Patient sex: M
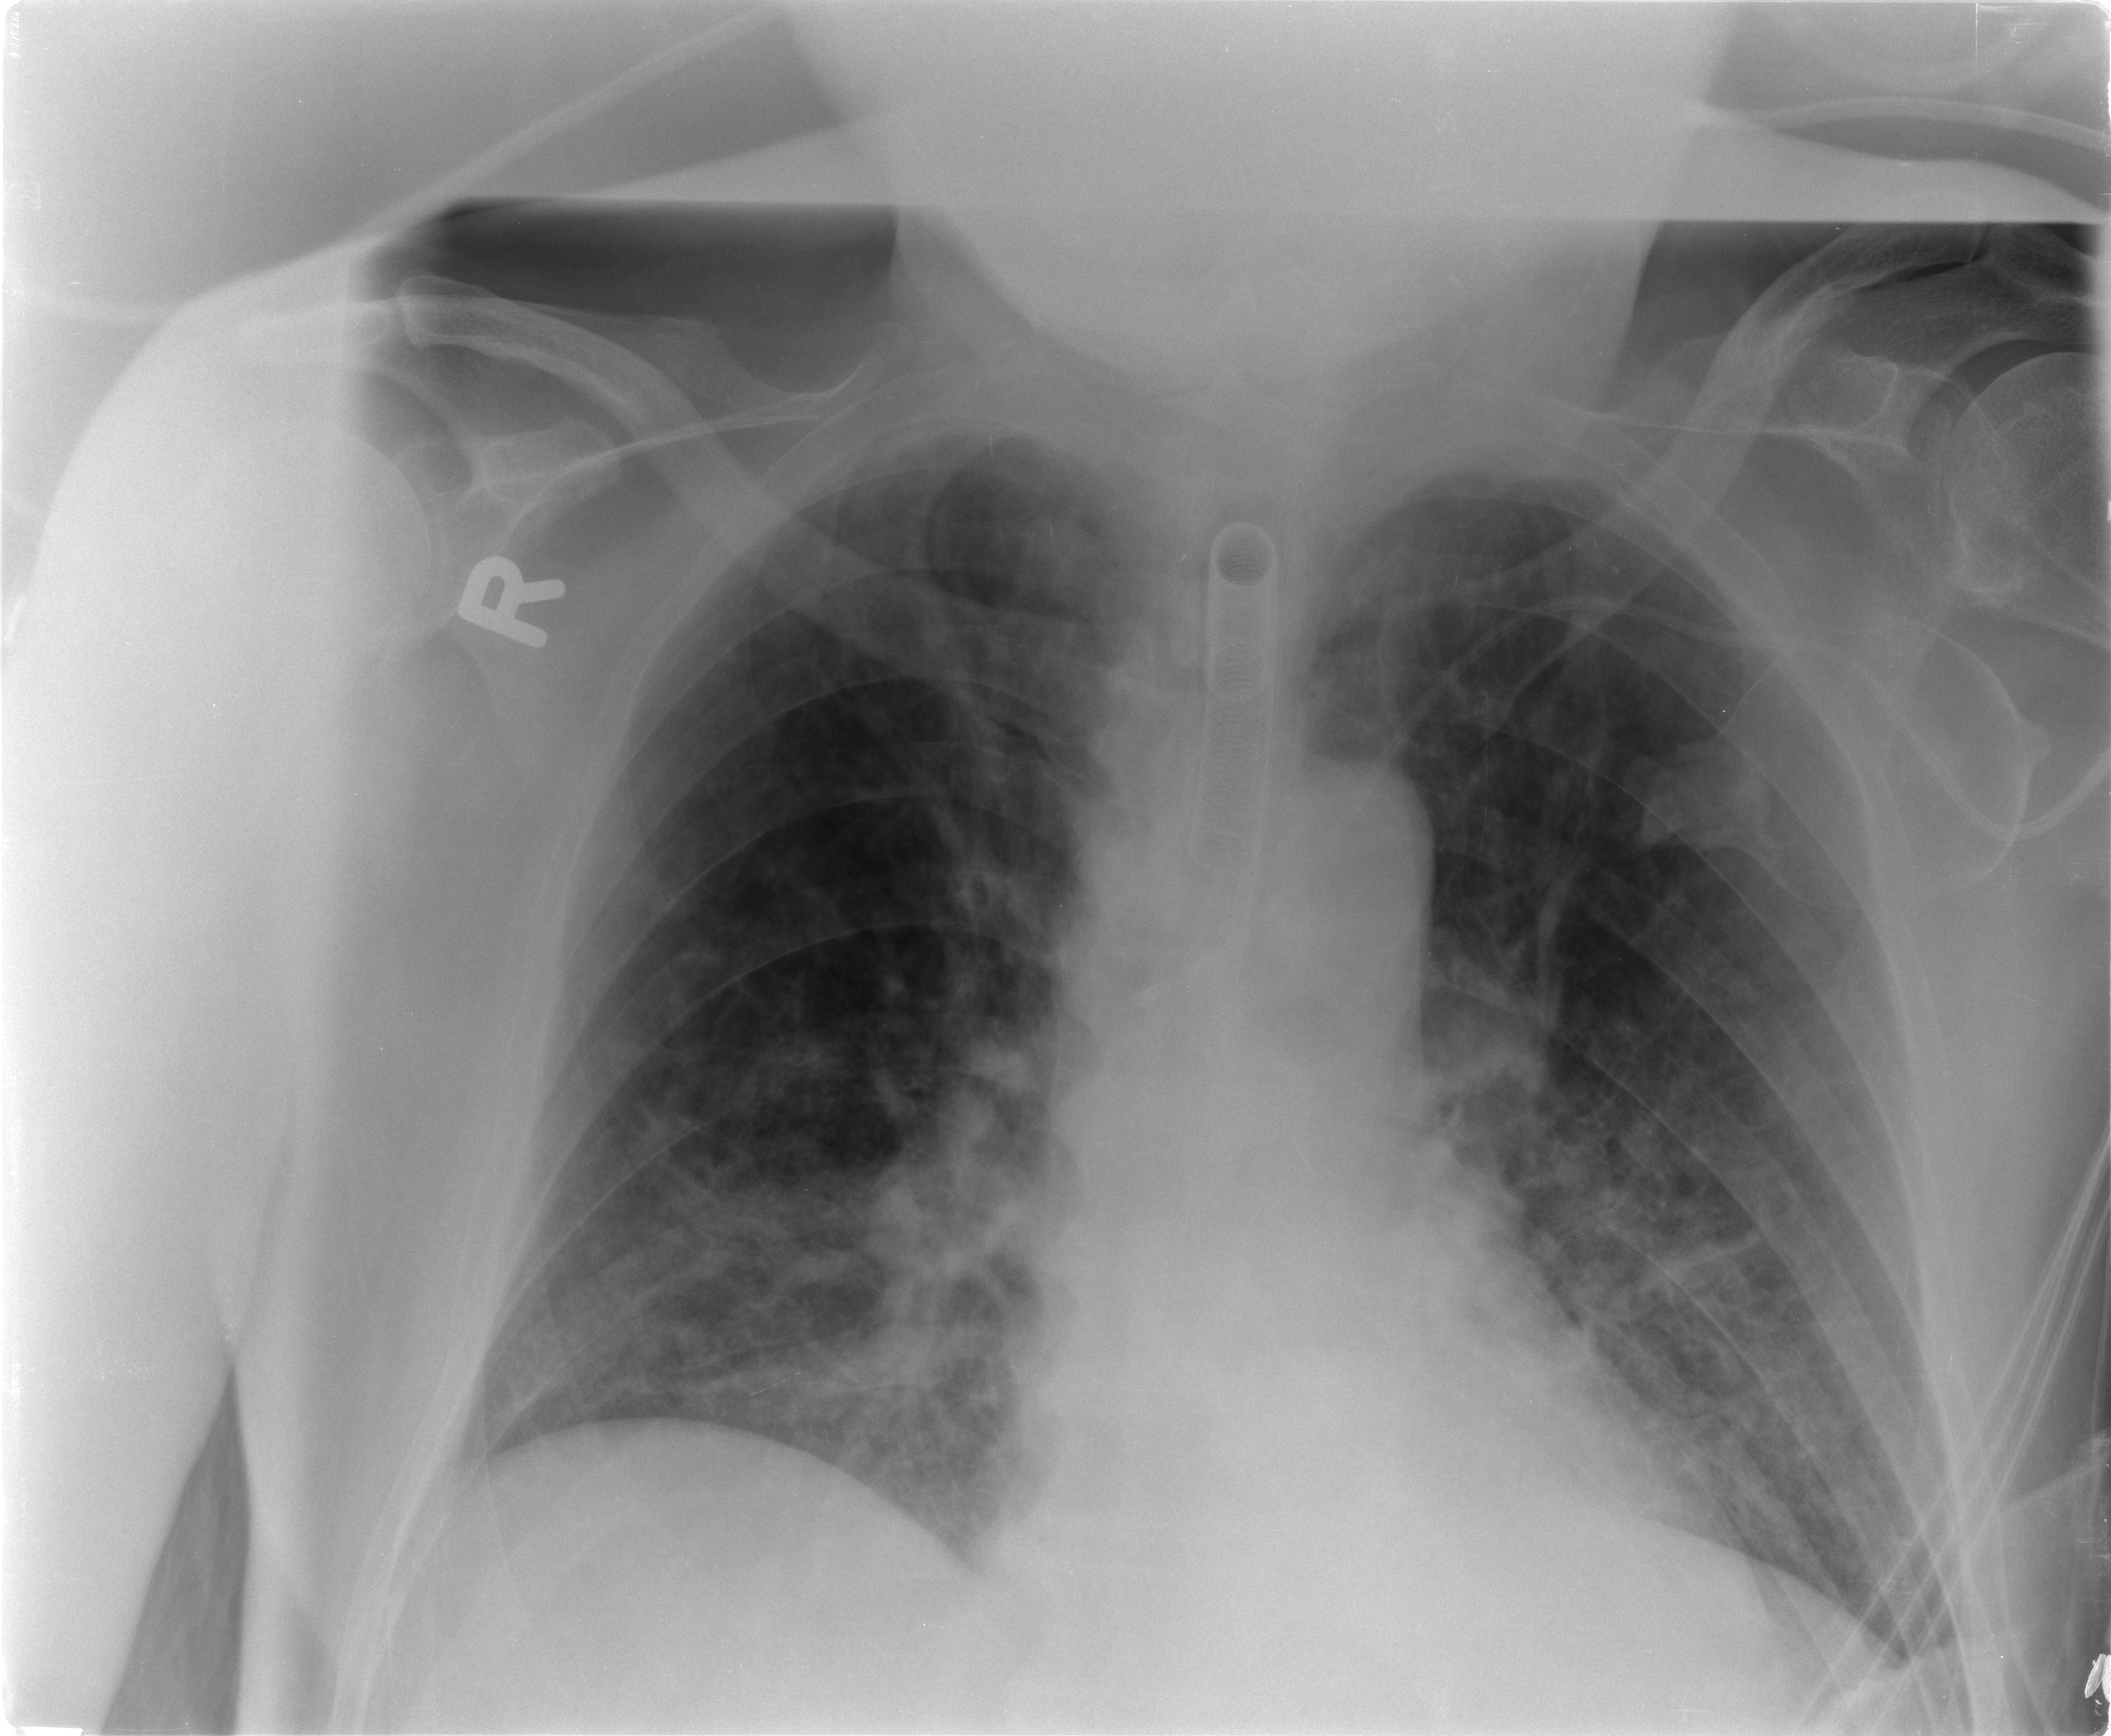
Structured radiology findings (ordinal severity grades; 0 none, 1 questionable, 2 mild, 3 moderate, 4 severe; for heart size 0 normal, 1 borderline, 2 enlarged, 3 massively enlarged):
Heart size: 0
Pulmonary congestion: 0
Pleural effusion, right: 0
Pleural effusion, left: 2
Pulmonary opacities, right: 0
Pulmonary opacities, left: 0
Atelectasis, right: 2
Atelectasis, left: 2